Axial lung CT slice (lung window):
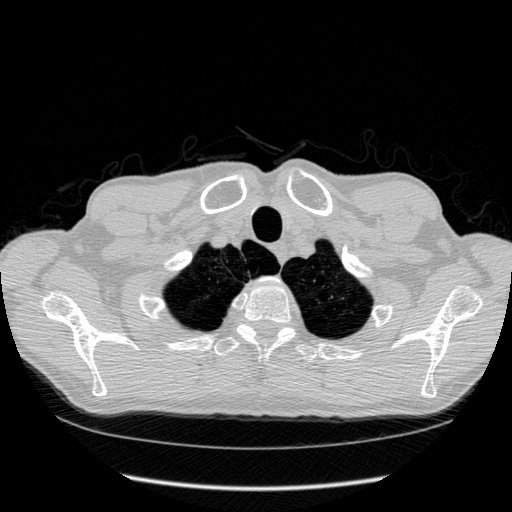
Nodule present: no